Field crop: maize
Growth stage: 2
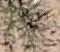
Species: salsola